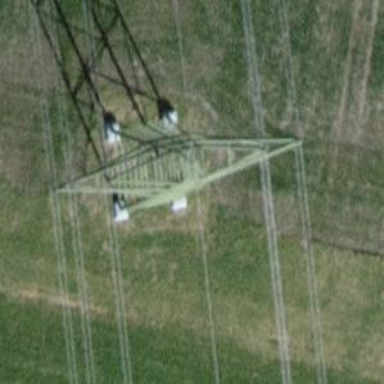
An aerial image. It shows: Power line in the image.